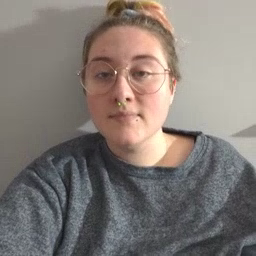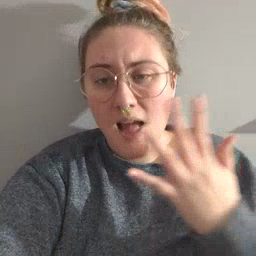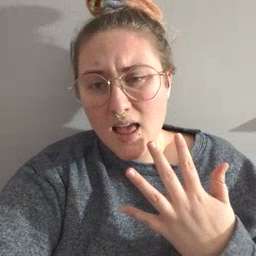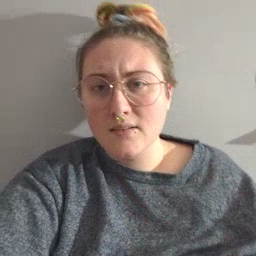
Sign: sad